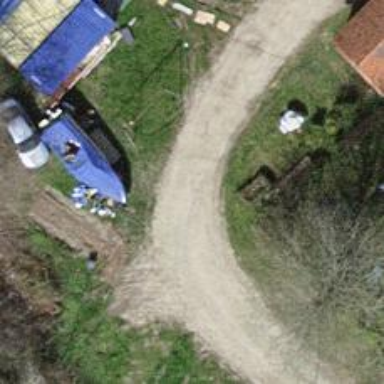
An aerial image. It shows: Unpaved driveway serving as service road.